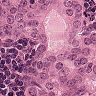
Metastatic tissue present: yes